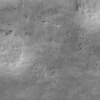
Label: not_dusty